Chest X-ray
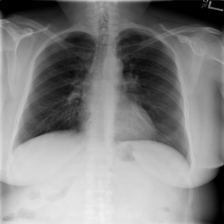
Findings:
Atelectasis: negative
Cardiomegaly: negative
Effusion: negative
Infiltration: negative
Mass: negative
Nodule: negative
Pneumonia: negative
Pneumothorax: negative
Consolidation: negative
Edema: negative
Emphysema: negative
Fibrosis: negative
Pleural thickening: negative
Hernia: negative